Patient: sex M, age 71
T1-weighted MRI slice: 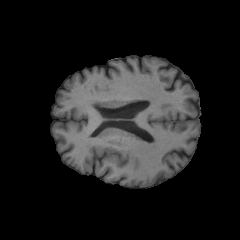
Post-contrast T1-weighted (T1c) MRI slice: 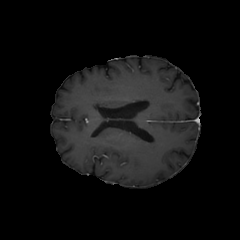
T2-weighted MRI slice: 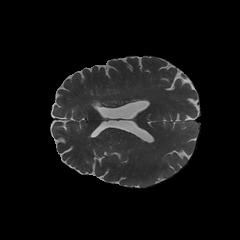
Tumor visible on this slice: no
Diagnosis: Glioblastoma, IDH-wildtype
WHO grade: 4